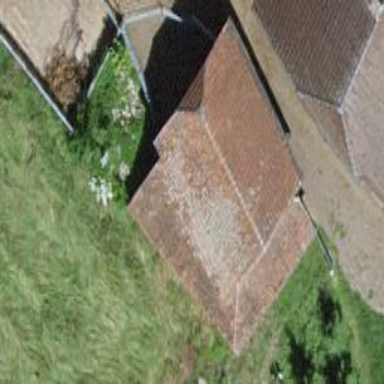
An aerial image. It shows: Rural barn.